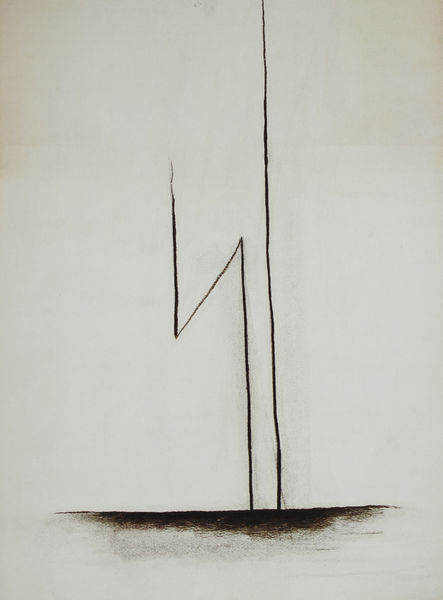
Titel: First Drawing of blue Lines
Künstler: Georgia O'Keeffe
Institution: Im Besitz der Künstlerin
Schlagwörter: grau, schwarz, weiss, zeichnung, erde, boden, abstrakt, grafik, linien, aufrecht, striche, oben, unten, senkrecht, blitz, senkrechte, waagerechte, erden, einschlag, o'eeffe